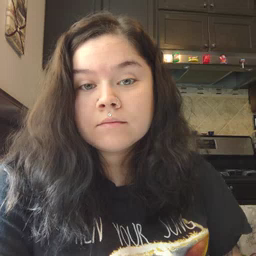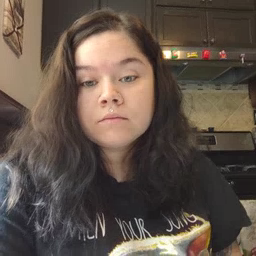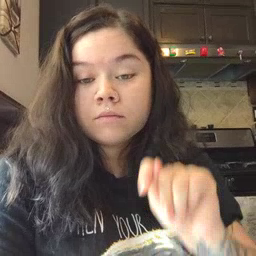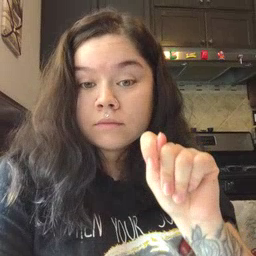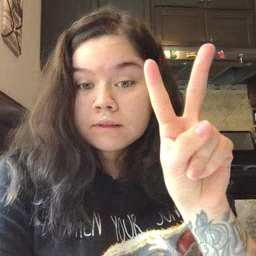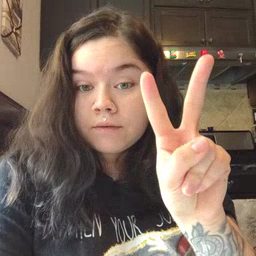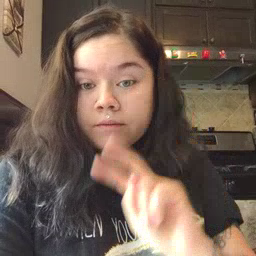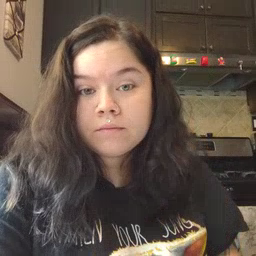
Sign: TV